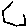
Label: hexagon